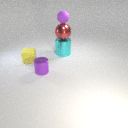
large red metal sphere below small purple rubber sphere